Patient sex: F
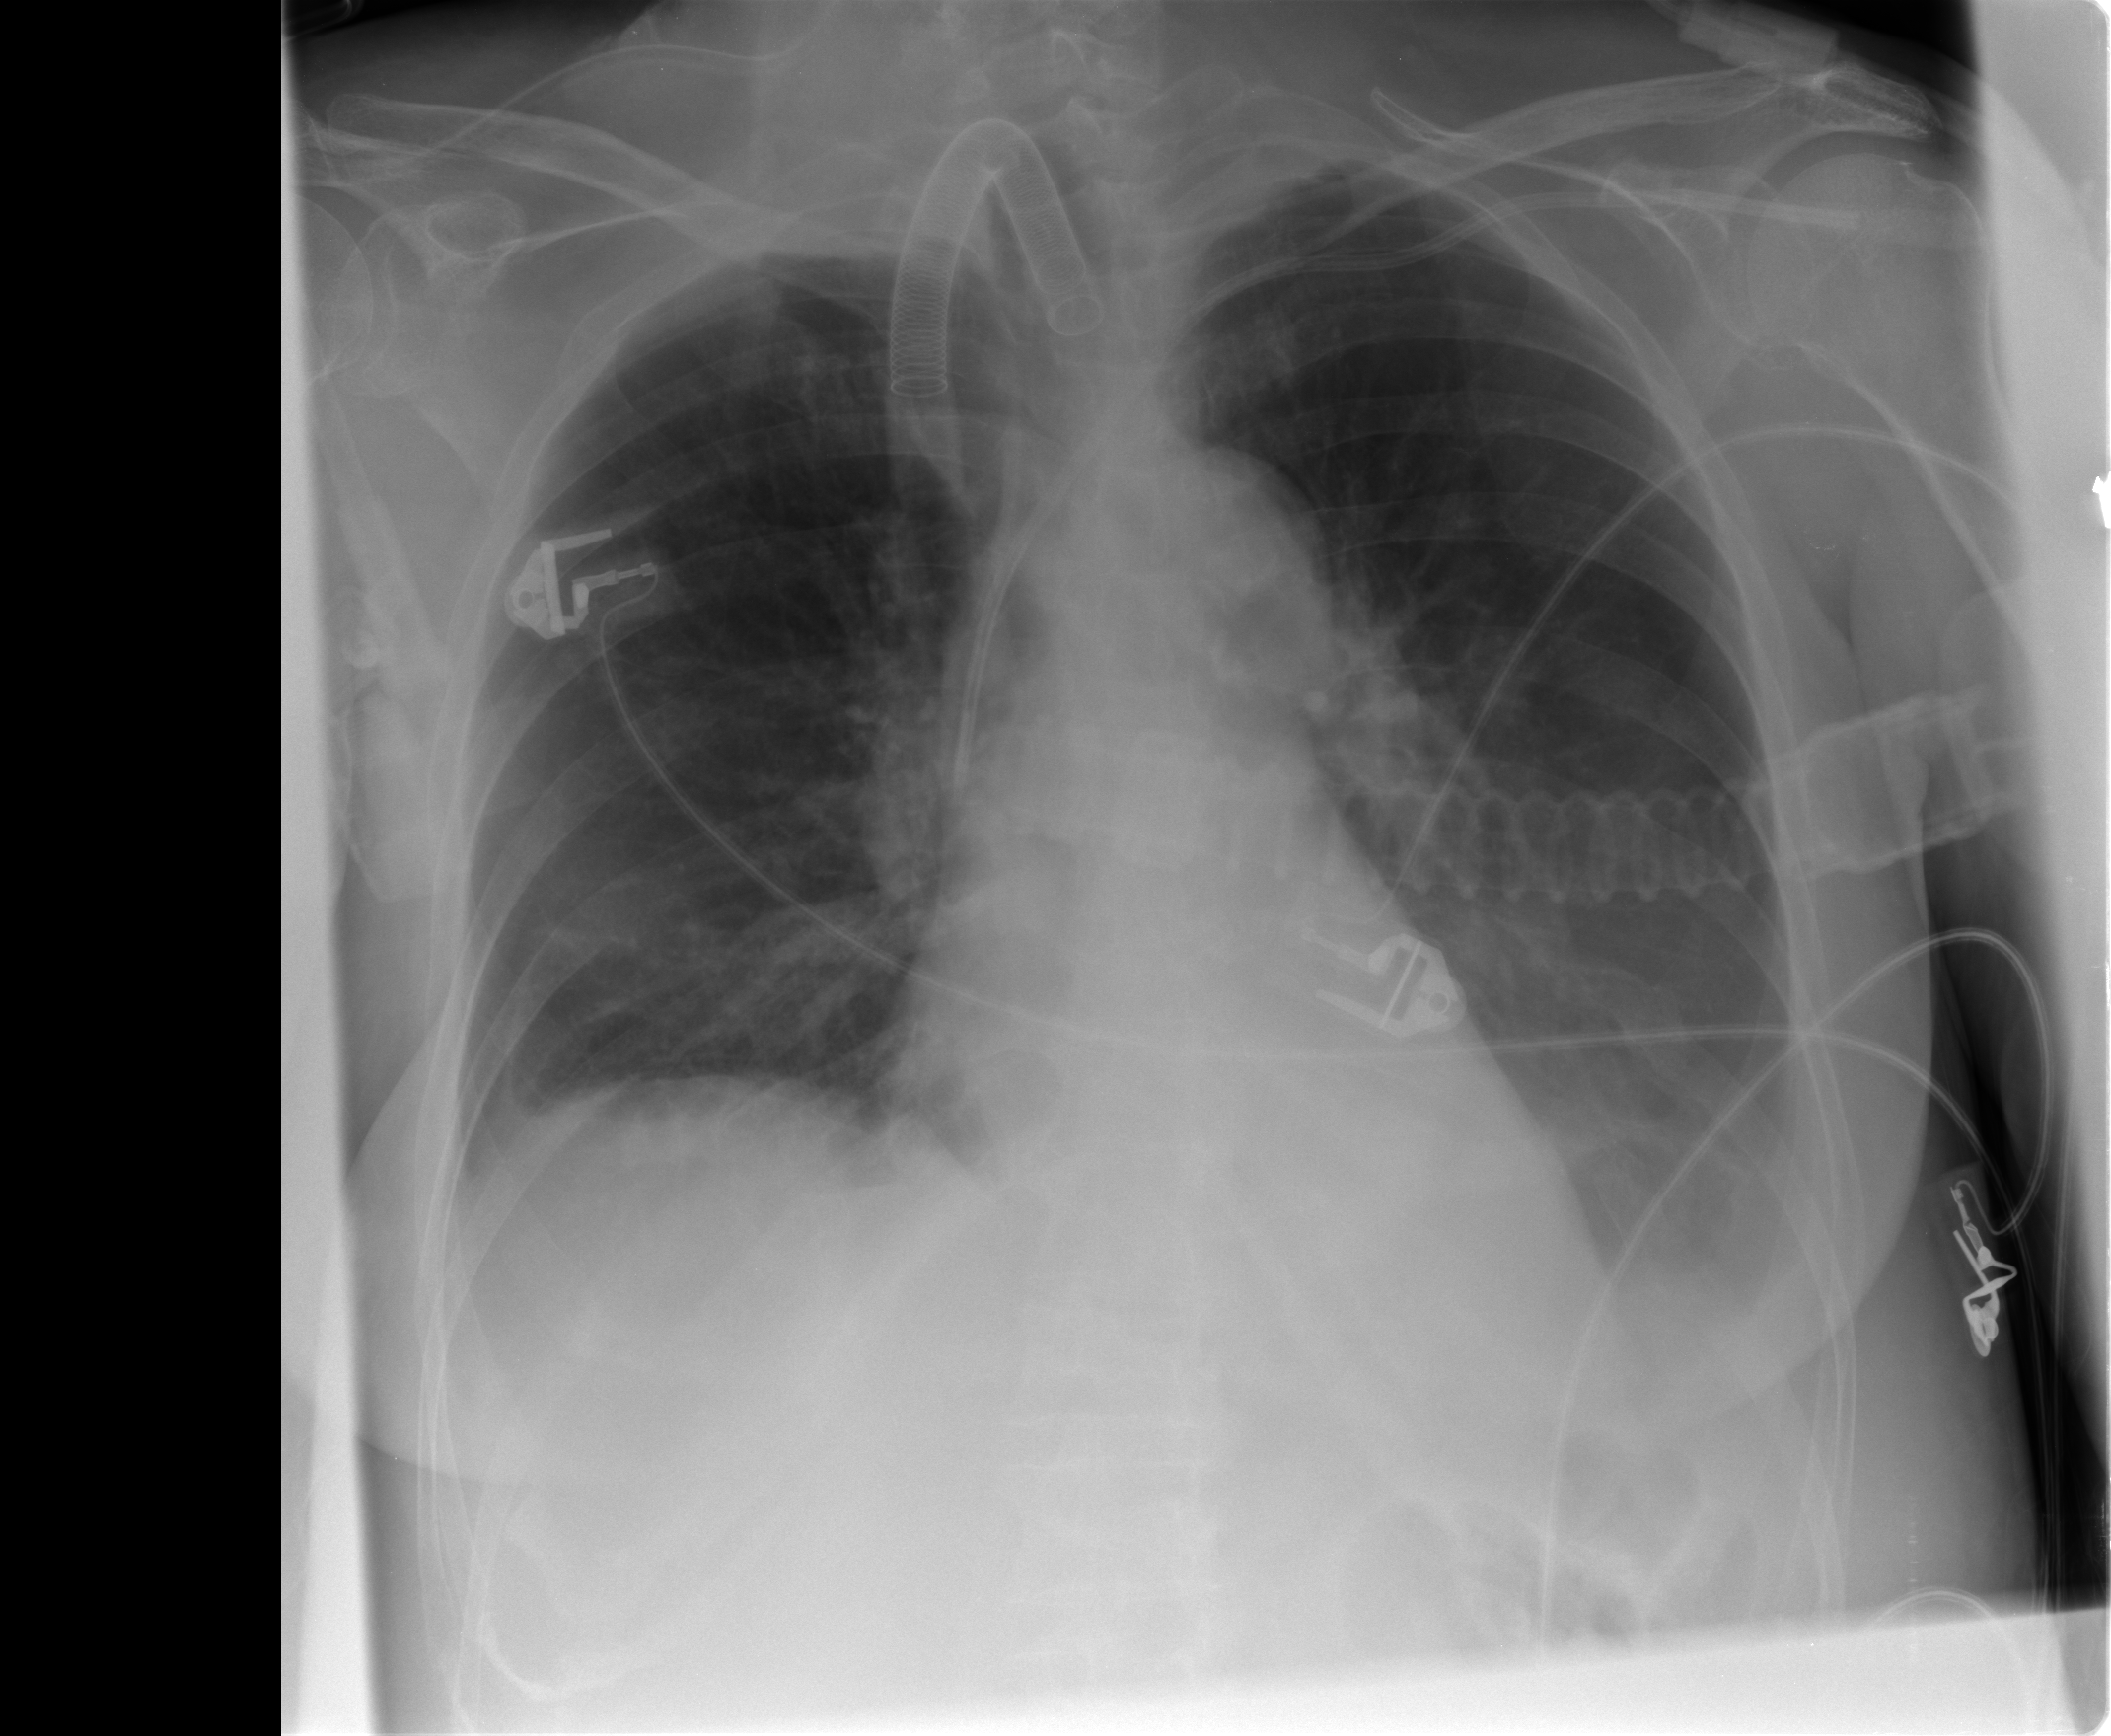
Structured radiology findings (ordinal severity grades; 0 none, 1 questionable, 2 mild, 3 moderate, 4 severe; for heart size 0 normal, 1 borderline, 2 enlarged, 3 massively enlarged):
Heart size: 0
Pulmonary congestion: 1
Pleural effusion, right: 1
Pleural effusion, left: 2
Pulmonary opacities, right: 0
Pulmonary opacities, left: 0
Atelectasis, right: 2
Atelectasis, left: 3